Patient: sex M, age 58
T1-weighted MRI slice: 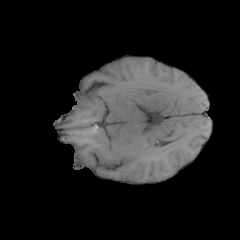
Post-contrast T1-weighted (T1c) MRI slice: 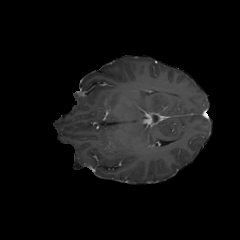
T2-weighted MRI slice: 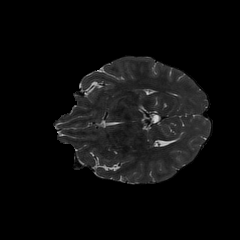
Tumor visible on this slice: no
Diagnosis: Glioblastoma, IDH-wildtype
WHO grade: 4